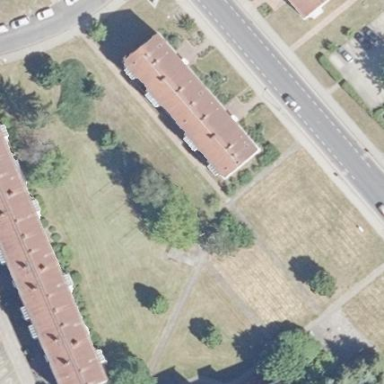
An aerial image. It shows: Apartments building with gabled roof oriented along the building.